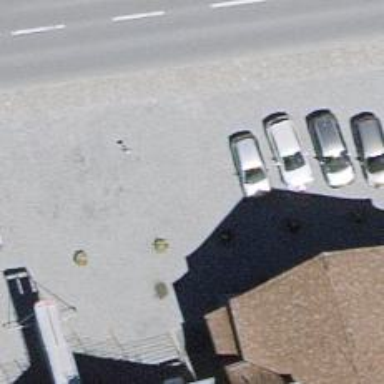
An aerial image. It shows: Parking available on the street side.